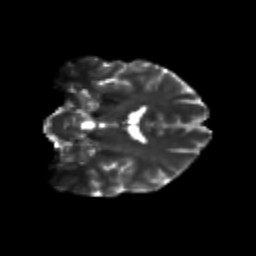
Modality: T2w
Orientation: coronal
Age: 29
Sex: male
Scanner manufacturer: siemens
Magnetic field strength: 3 T
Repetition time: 3.5 s
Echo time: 0.113 s